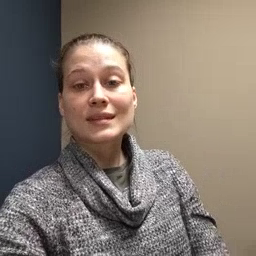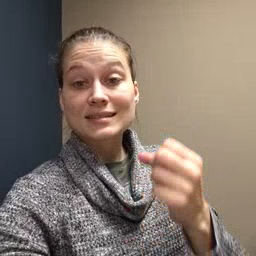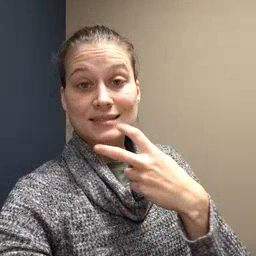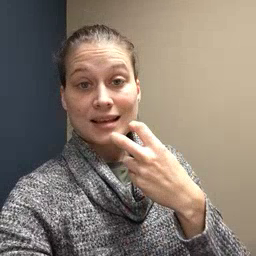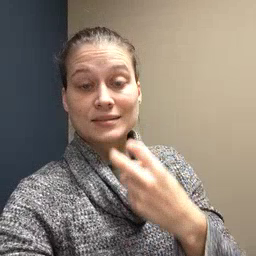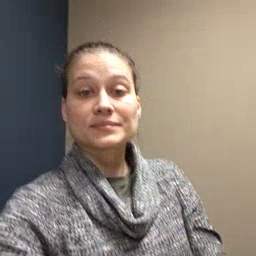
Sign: snack